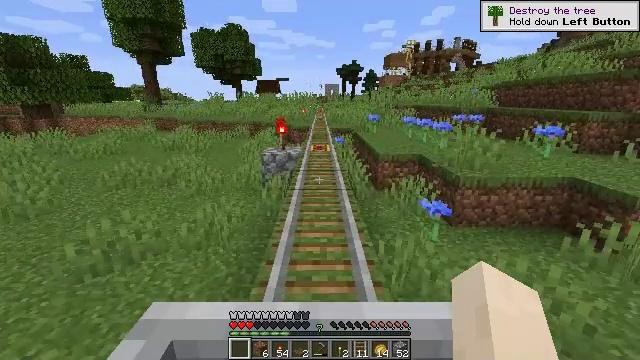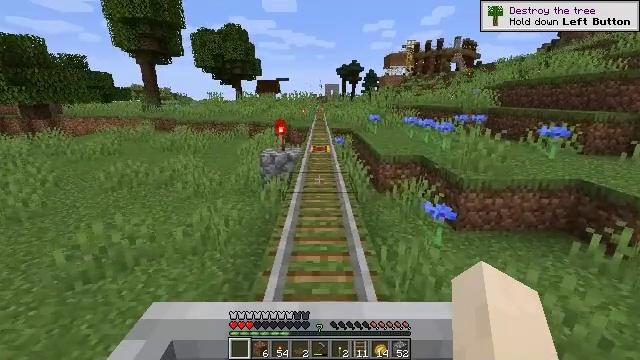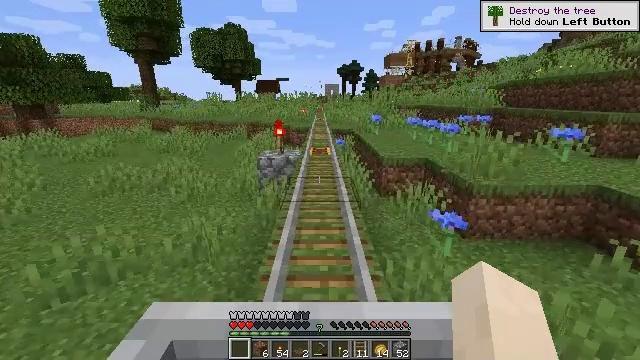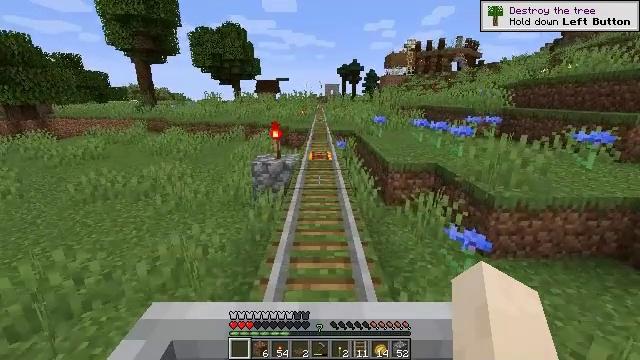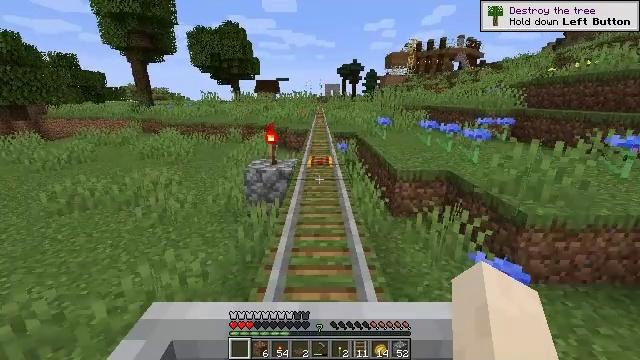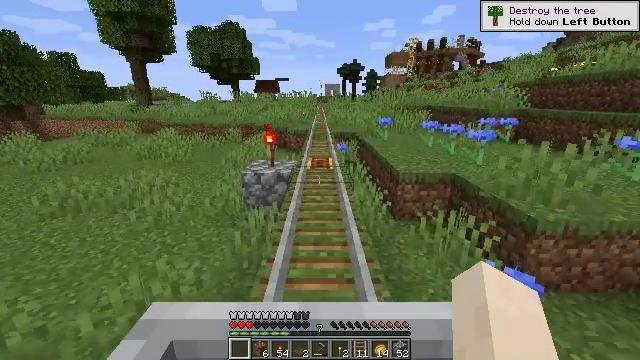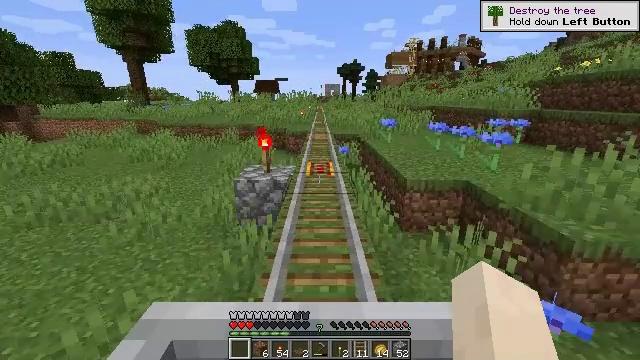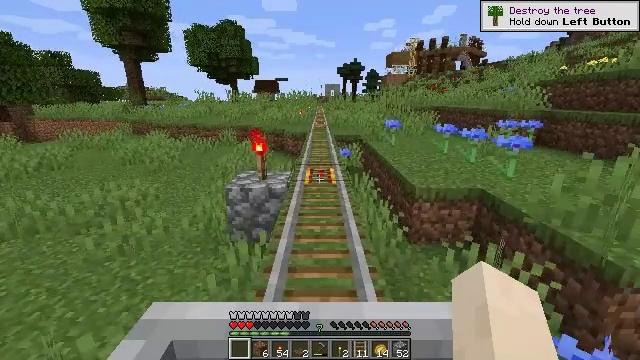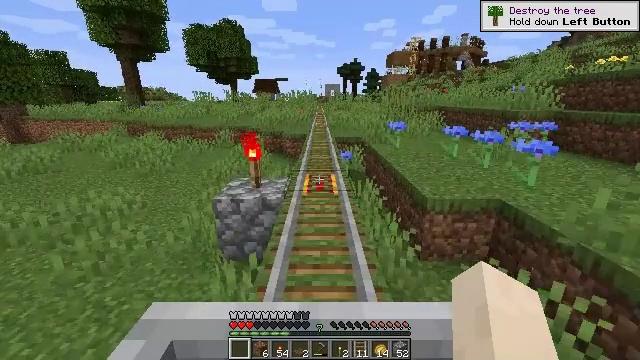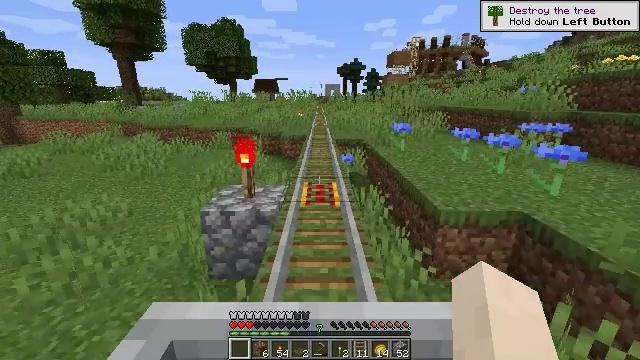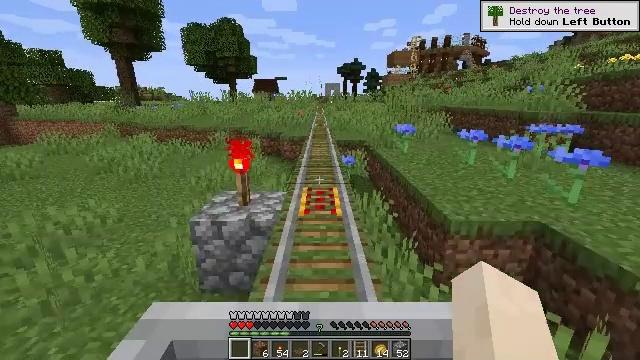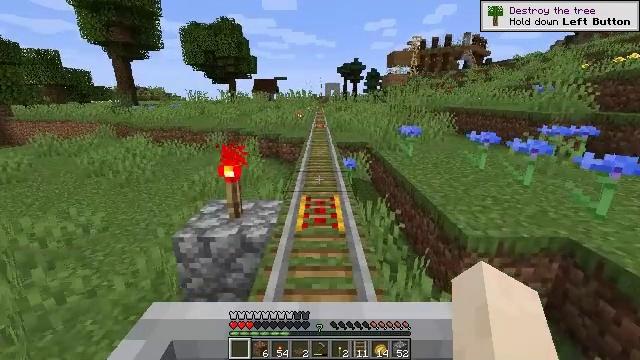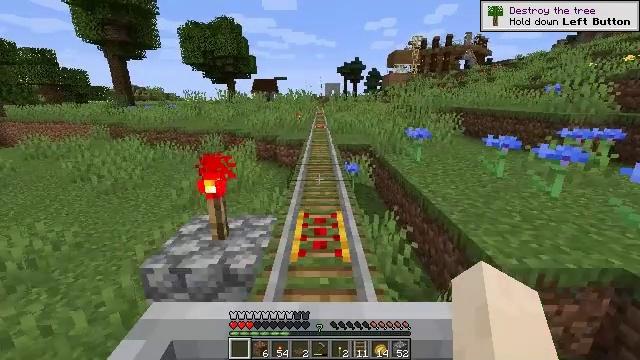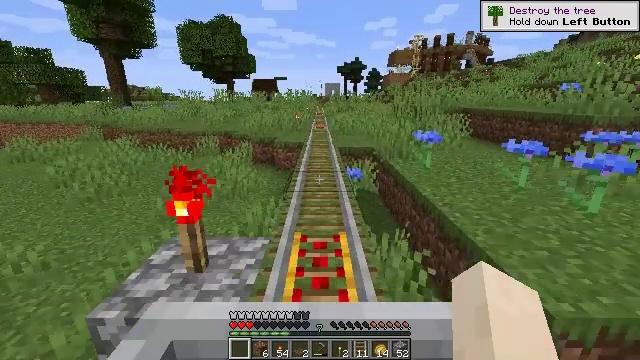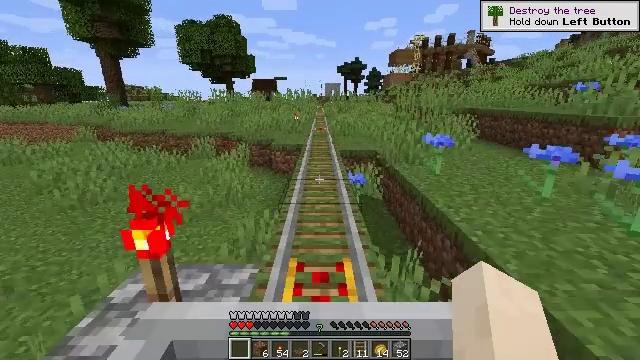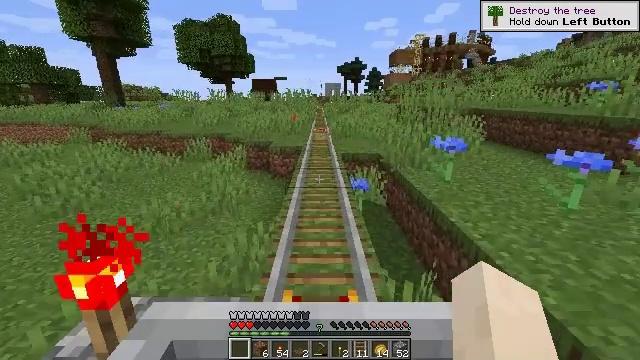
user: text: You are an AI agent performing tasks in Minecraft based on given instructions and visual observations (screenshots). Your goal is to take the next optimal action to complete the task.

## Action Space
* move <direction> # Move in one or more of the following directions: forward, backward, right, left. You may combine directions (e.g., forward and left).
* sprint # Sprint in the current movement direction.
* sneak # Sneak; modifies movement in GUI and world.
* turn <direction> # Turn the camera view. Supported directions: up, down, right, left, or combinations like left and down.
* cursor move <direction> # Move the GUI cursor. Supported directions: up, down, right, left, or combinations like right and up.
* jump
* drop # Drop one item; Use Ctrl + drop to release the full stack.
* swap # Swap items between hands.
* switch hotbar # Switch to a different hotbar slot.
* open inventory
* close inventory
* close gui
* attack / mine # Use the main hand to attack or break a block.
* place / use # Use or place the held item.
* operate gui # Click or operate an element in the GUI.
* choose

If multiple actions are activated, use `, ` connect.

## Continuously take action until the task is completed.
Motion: motion action
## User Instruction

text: Retrieve the torch.
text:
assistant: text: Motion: no_op
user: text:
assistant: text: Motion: no_op
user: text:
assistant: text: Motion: no_op
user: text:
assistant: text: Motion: no_op
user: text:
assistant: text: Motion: no_op
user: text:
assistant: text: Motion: no_op
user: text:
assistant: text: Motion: no_op
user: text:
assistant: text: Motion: no_op
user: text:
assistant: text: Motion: no_op
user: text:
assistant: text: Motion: no_op
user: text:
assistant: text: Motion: no_op
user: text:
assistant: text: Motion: no_op
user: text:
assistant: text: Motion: no_op
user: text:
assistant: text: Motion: no_op
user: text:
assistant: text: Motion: no_op
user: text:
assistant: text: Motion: no_op
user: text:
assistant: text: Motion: no_op
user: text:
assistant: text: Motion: no_op
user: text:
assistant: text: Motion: no_op
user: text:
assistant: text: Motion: no_op
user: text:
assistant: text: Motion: no_op
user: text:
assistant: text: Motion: no_op
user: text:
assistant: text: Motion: no_op
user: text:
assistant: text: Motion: no_op
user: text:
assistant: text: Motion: no_op
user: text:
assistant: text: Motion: no_op
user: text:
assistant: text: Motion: no_op
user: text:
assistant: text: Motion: no_op
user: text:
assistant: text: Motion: no_op
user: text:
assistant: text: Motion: no_op